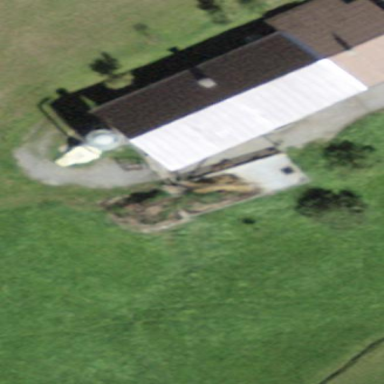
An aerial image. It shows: Farm building.